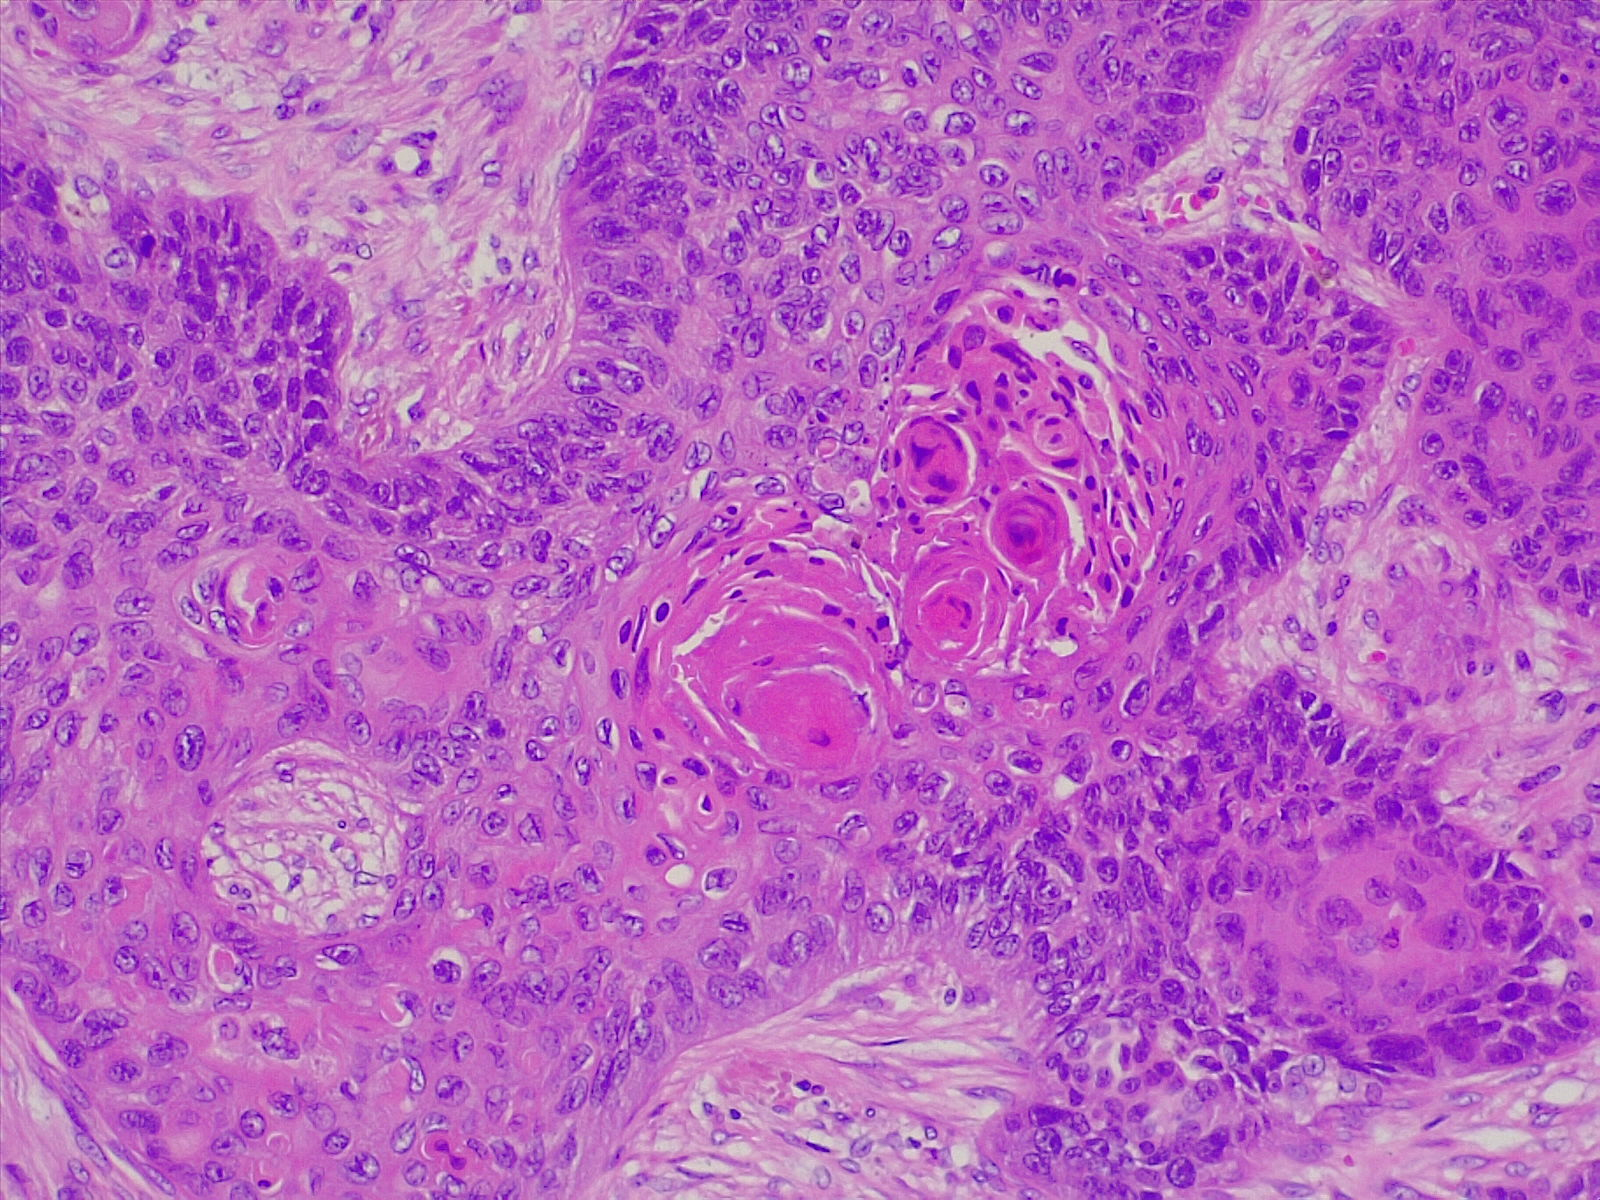
Label: lung squamous cell carcinoma, well differentiated